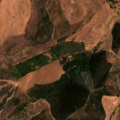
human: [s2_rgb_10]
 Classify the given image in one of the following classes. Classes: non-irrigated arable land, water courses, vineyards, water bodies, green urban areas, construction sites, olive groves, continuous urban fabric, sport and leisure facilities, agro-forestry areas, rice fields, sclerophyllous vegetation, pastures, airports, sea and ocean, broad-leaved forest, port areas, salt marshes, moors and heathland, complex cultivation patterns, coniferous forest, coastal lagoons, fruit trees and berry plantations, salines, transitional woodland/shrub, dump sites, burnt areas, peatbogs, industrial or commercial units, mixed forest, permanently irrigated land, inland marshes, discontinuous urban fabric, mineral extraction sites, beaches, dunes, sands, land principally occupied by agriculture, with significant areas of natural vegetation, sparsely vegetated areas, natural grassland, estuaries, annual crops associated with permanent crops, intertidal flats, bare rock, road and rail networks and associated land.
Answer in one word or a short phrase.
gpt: non-irrigated arable land, broad-leaved forest, transitional woodland/shrub